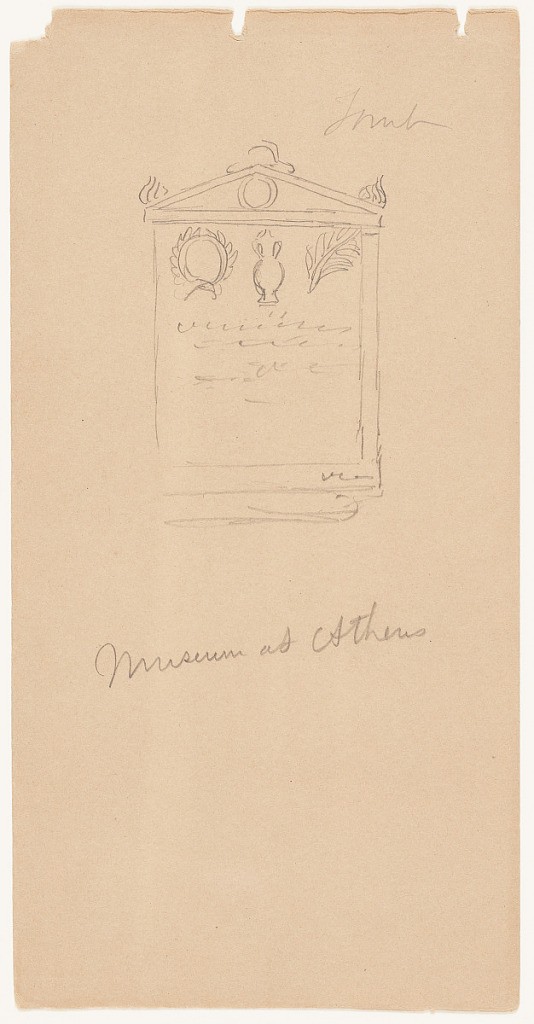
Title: Tomb Carving from the Museum at Athens, Greece
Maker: Frederic Edwin Church, American, 1826–1900
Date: April 14-25, 1869
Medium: Graphite on tan wove paper
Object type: Drawing
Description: Object sketch of a carved marble tomb in the museum of Athens. At center, the tombstone-shaped object is topped with a triangular pediment with an inlaid medallion and two torch-like decorations at left and right. The central portion is decorated with a wreath, an amphora, and a palm frond. Indiscernable writing is shown below these relief carvings.